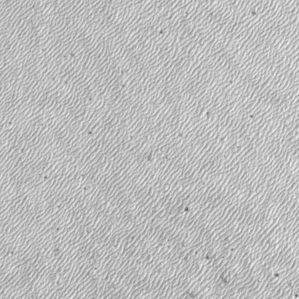
Label: frost